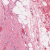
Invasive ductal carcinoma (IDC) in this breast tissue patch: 0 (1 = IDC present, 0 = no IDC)